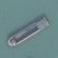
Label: civil